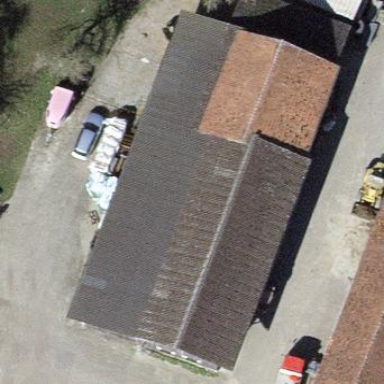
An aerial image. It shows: Farm auxiliary building.